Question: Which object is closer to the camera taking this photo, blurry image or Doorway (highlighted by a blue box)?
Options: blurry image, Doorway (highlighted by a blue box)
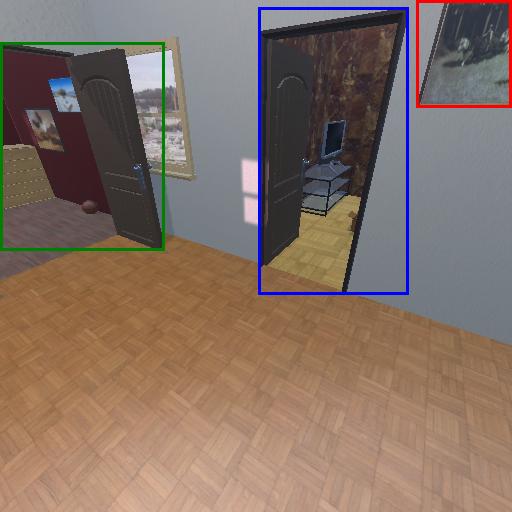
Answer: blurry image